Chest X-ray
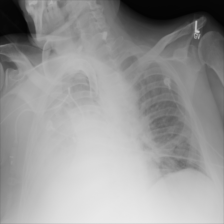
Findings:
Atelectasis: negative
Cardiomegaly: negative
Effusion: negative
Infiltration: negative
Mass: negative
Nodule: negative
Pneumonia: negative
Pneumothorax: negative
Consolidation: negative
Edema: negative
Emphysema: negative
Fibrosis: negative
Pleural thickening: negative
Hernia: negative